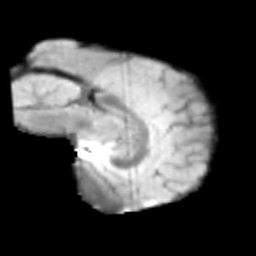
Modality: T2w
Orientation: sagittal
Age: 13
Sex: male
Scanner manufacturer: siemens
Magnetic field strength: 3 T
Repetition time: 3.8 s
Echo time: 0.07 s